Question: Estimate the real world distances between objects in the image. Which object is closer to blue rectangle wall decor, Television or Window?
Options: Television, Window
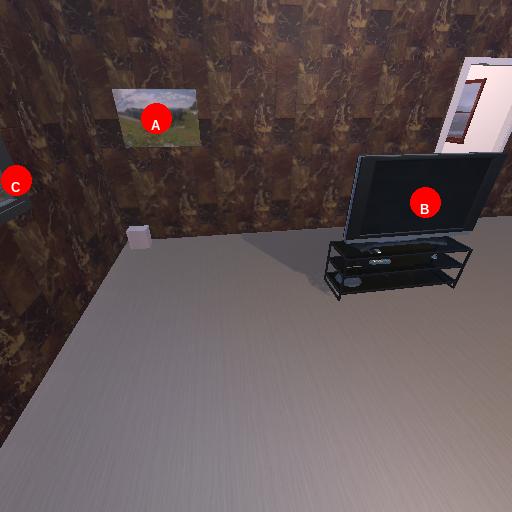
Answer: Television